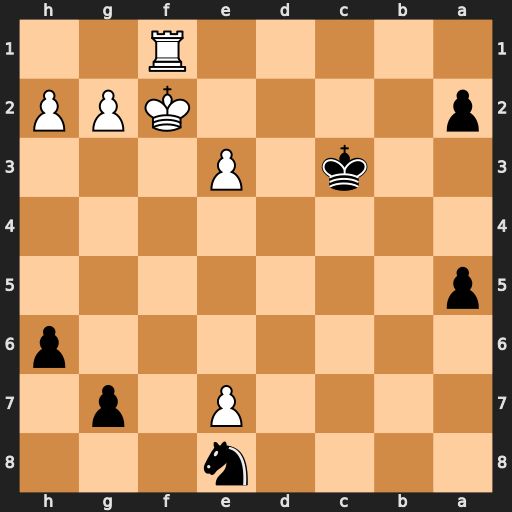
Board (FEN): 4n3/4P1p1/7p/p7/8/2k1P3/p4KPP/5R2
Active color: b
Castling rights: -
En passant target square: -
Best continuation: Kb2 Rd1 a1=Q